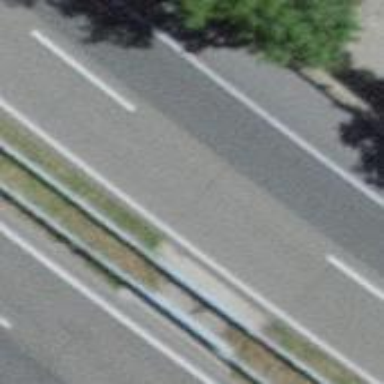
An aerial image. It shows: Motorway bridge with asphalt surface.